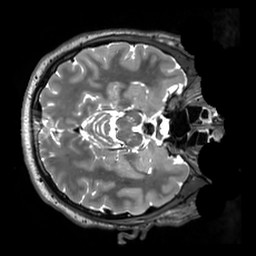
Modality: T2w
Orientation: axial
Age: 28
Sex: male
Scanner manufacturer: siemens
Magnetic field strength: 3 T
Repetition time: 3.39 s
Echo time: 0.389 s